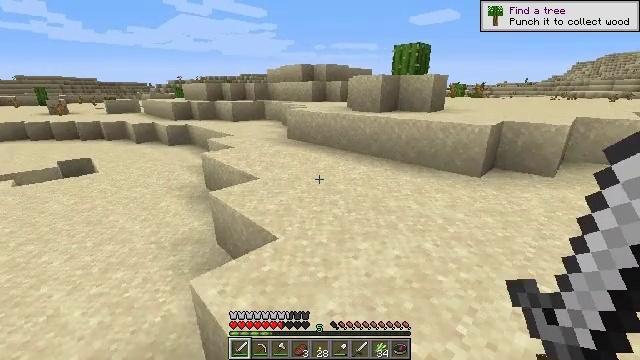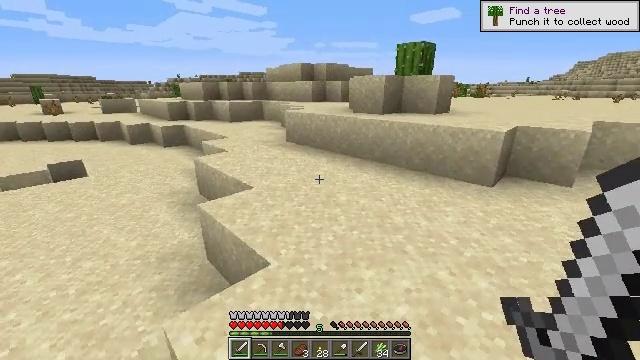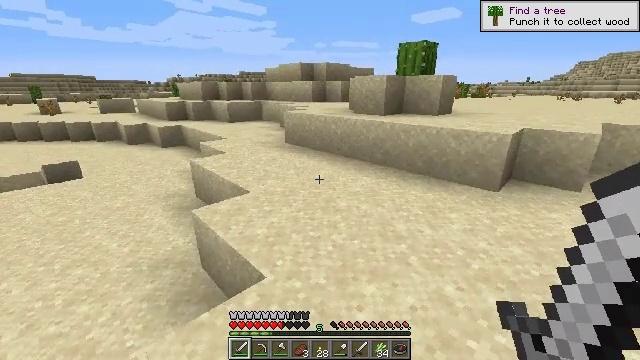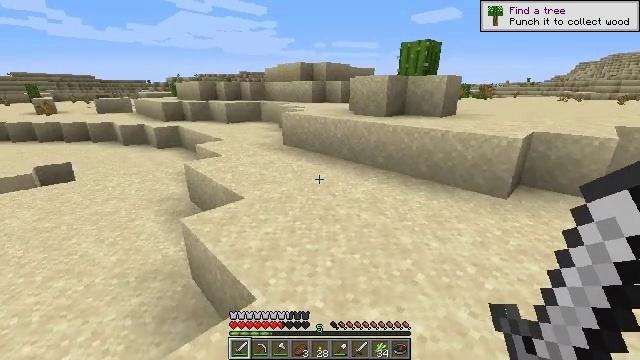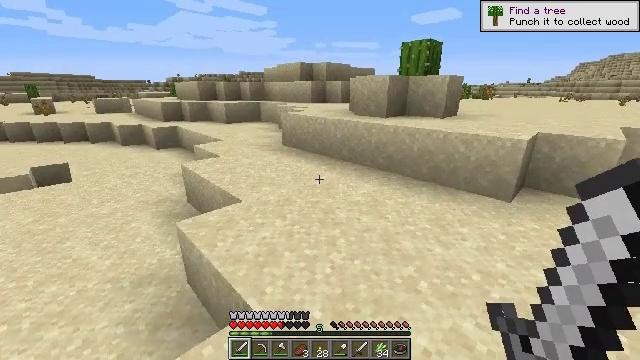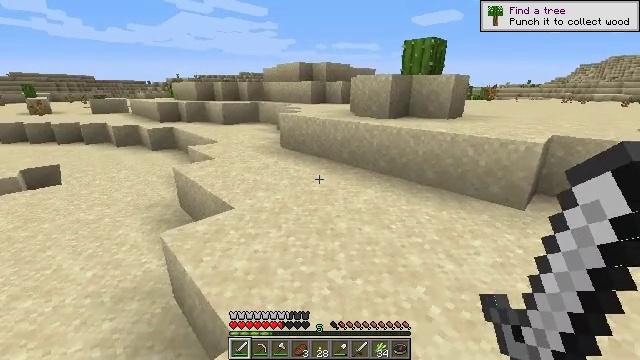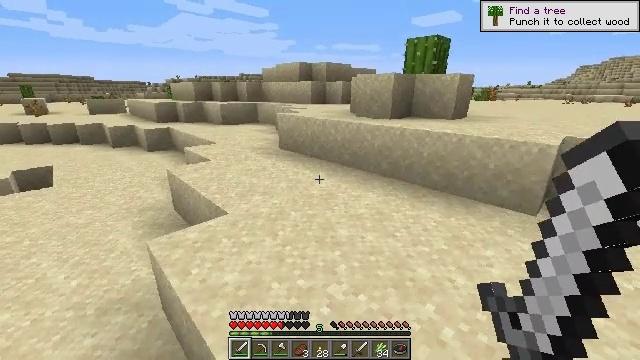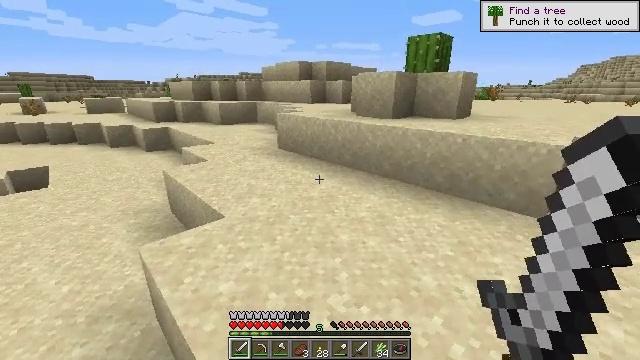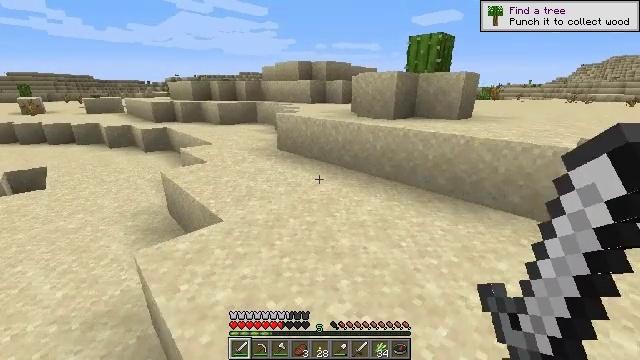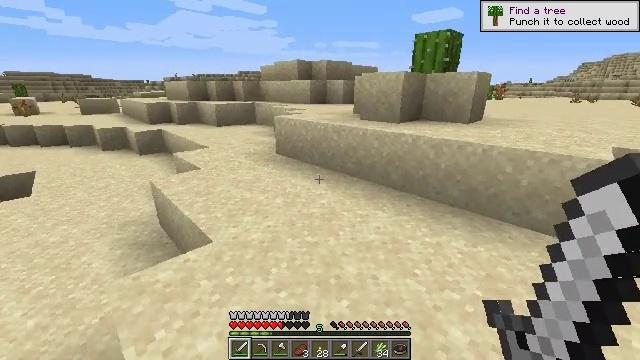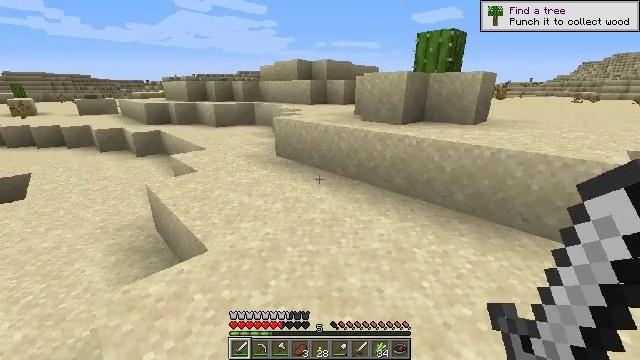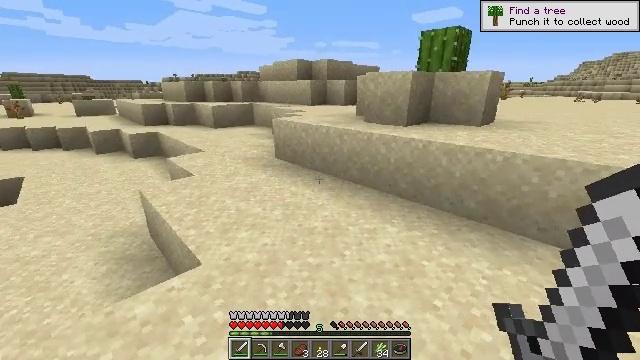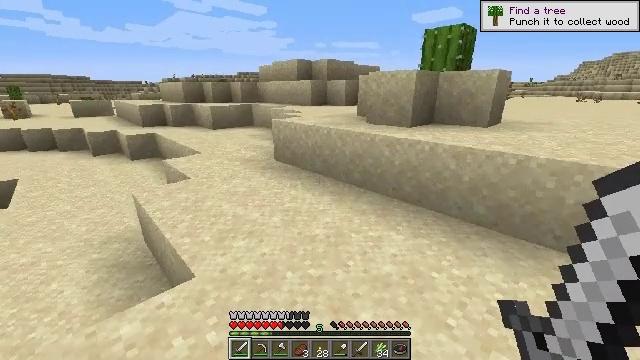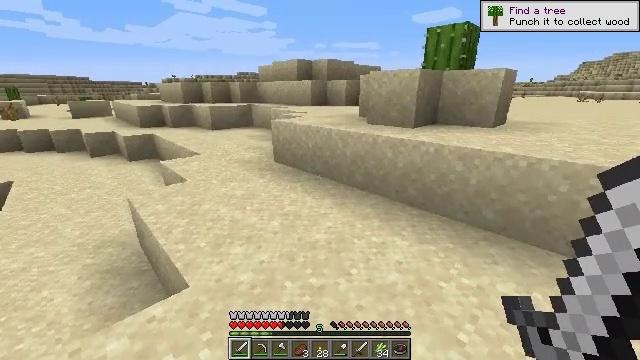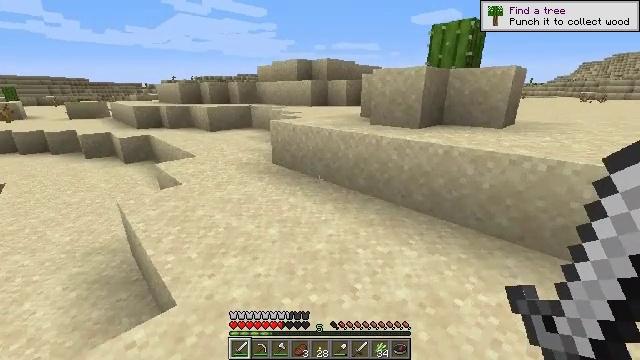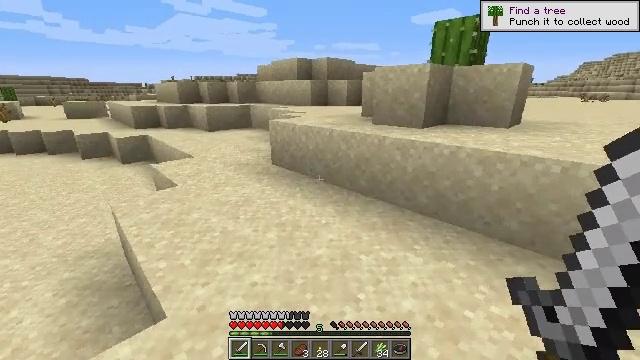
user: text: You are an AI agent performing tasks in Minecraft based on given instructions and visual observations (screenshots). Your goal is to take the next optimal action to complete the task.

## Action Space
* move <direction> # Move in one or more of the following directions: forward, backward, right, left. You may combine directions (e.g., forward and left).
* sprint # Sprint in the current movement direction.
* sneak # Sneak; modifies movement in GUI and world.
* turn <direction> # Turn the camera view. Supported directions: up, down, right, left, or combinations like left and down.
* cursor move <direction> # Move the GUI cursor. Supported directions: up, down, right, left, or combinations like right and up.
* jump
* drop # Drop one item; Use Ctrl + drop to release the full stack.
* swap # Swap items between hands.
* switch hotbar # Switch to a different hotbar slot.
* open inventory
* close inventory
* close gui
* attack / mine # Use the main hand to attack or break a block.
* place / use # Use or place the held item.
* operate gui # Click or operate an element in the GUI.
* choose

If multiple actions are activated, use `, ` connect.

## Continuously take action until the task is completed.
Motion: motion action
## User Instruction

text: Break the dead bush for sticks.
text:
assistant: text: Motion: move forward
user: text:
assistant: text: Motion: move forward
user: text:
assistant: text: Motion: move forward
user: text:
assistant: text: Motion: move forward
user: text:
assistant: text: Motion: move forward
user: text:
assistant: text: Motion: move forward
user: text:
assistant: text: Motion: move forward
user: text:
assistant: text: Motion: move forward
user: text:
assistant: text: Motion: move forward
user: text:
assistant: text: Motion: move forward
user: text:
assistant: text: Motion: move forward
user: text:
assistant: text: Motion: move forward
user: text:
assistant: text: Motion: move forward
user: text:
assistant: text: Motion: move forward
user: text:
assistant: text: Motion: move forward
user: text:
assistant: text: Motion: move forward
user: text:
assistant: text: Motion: move forward
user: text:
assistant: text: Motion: move forward
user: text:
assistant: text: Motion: move forward
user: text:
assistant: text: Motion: move forward
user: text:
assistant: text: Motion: move forward
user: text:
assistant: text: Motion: move forward
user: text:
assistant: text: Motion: move forward
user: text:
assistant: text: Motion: move forward
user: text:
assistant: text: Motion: move forward
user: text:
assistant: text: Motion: move forward
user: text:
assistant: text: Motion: move forward
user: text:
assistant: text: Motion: move forward
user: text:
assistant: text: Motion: move forward
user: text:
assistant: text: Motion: move forward, jump